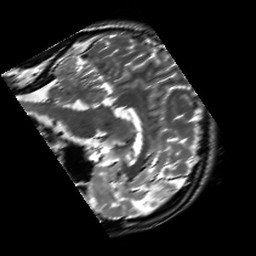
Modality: T2w
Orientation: sagittal
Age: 28
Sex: male
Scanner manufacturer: siemens
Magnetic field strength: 3 T
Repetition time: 7 s
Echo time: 0.09 s